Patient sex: M
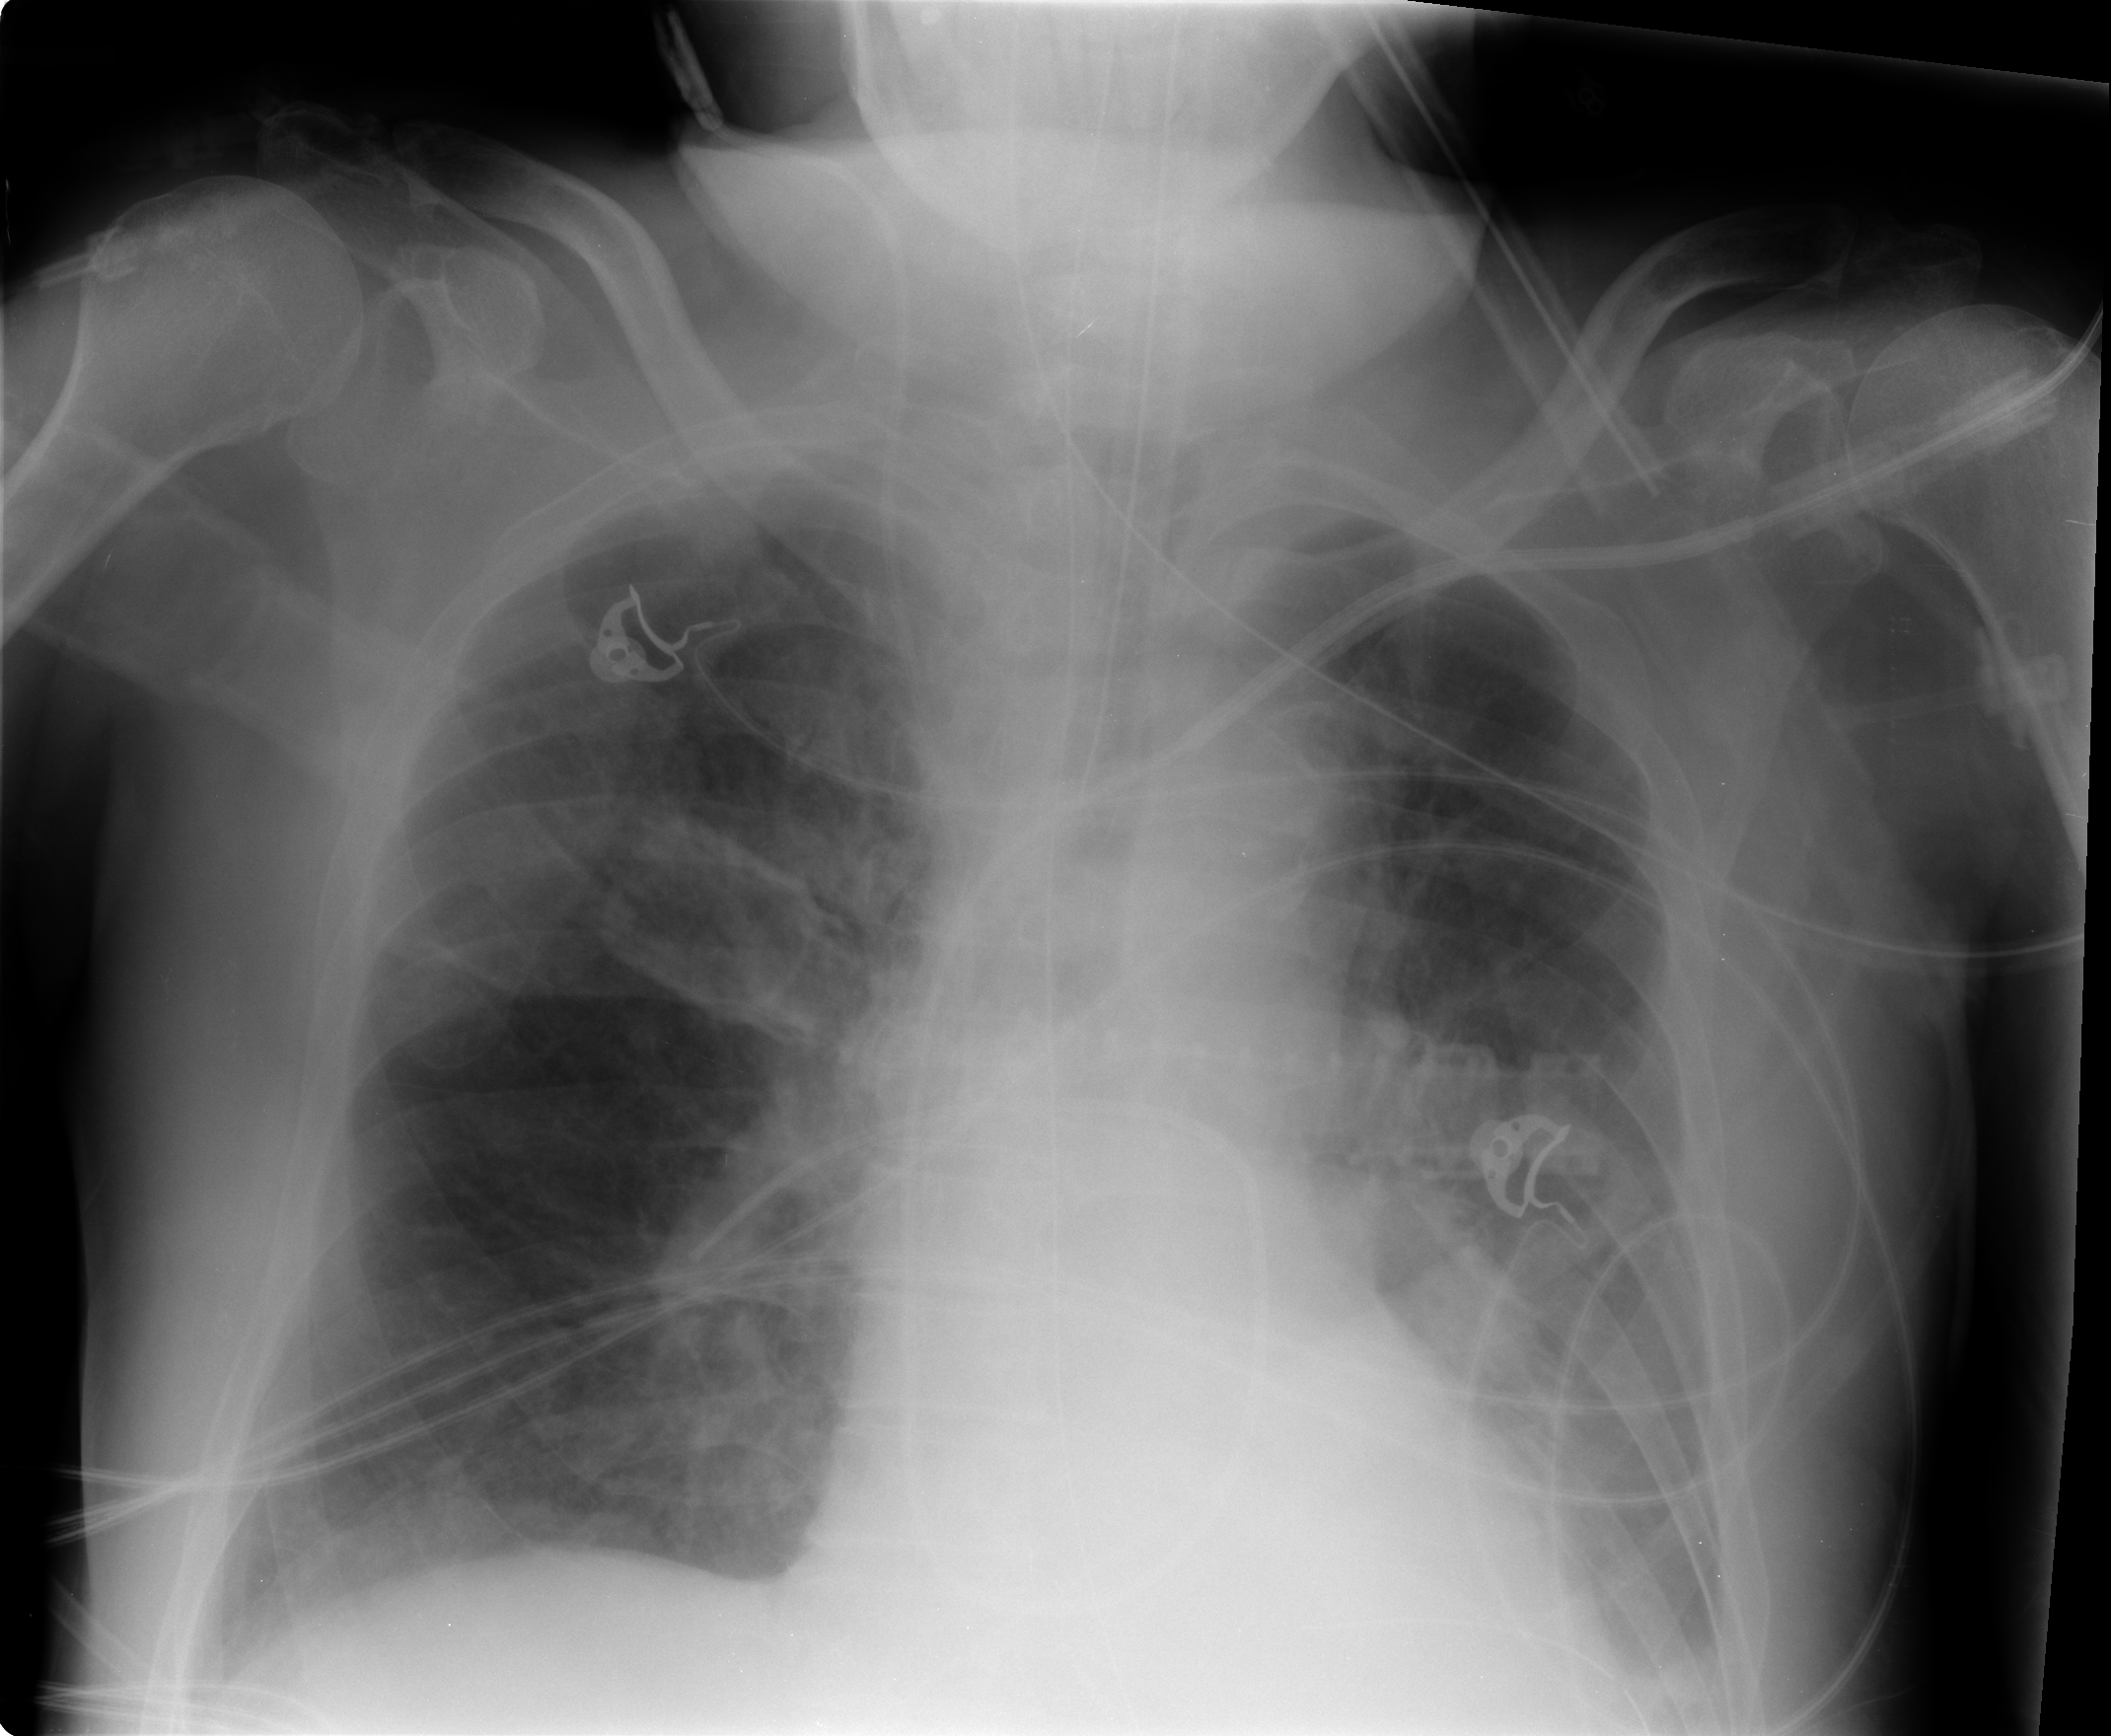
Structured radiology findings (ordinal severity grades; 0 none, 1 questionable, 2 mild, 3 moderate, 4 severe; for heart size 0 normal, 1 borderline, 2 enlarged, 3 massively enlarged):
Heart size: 0
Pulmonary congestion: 2
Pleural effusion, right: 1
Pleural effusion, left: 1
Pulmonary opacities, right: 0
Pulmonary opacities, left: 0
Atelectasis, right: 2
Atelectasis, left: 2